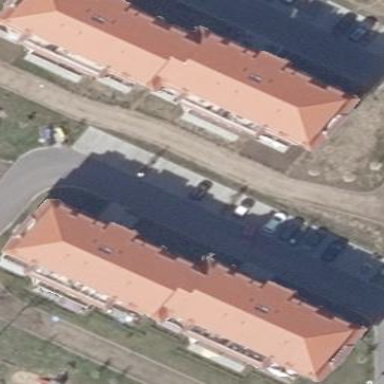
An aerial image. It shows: Apartments building with mansard roof.